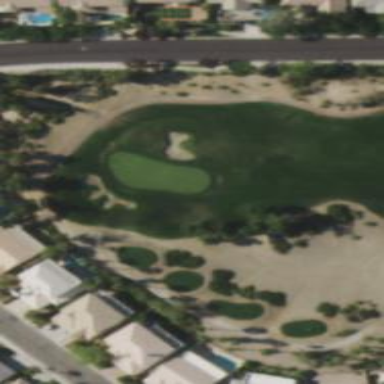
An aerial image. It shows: Golf hole.